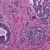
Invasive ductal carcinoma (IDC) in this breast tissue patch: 0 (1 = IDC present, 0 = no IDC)